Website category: jobs
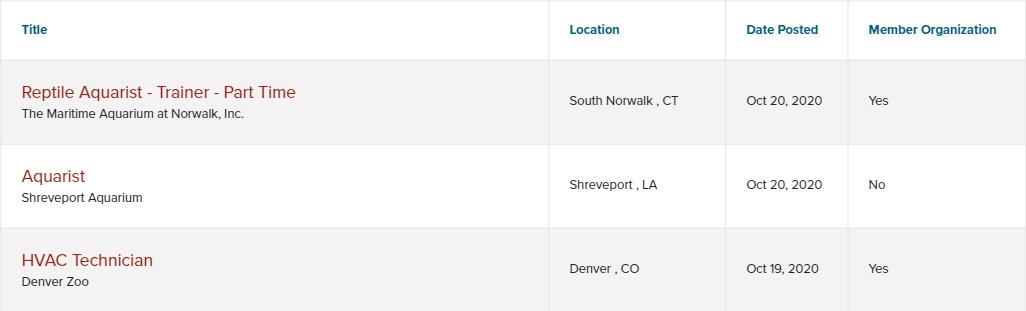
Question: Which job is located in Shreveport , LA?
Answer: Aquarist

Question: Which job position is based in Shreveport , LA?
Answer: Aquarist

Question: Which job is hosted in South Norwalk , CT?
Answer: Reptile Aquarist - Trainer - Part Time

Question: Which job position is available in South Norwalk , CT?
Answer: Reptile Aquarist - Trainer - Part Time

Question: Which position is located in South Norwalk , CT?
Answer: Reptile Aquarist - Trainer - Part Time

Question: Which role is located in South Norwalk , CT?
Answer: Reptile Aquarist - Trainer - Part Time

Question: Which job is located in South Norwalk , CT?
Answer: Reptile Aquarist - Trainer - Part Time

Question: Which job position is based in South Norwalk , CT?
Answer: Reptile Aquarist - Trainer - Part Time

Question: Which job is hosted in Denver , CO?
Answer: HVAC Technician

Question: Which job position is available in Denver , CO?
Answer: HVAC Technician

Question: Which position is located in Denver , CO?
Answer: HVAC Technician

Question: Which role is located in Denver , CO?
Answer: HVAC Technician

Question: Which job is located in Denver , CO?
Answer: HVAC Technician

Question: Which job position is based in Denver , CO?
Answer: HVAC Technician